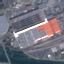
Land use / land cover: Industrial